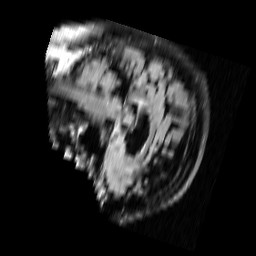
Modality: FLAIR
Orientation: sagittal
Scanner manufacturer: siemens
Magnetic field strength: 1.5 T
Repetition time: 9.35 s
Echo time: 0.111 s